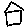
Label: house